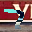
Label: 7